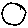
Label: circle